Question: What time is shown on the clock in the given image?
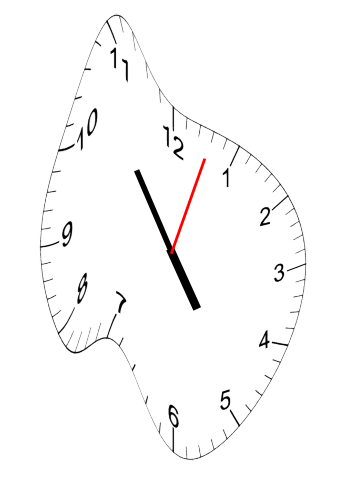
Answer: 04:54:03